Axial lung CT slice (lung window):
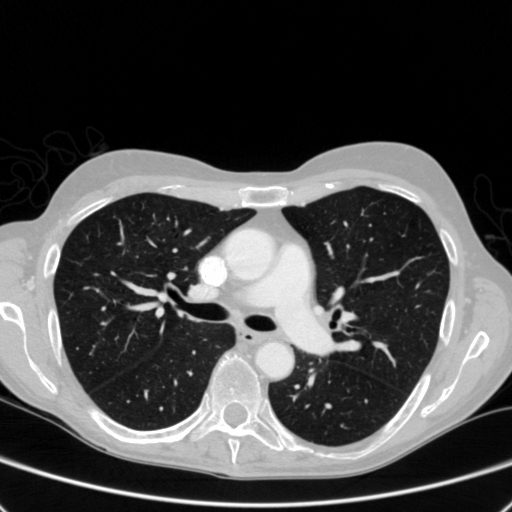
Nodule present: no